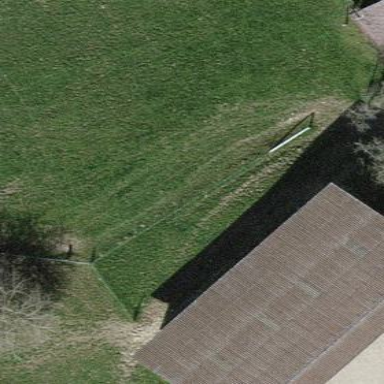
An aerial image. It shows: Shed building.